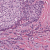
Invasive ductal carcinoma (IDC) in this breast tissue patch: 1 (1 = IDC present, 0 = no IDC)